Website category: sports
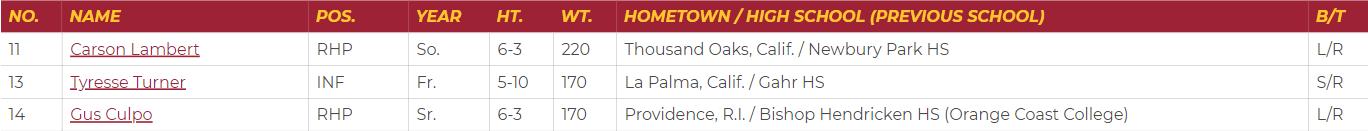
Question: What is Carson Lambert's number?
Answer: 11

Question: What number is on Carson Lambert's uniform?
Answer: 11

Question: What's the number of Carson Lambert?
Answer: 11

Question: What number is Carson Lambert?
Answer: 11

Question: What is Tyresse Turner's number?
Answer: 13

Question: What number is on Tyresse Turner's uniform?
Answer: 13

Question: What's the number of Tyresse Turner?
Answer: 13

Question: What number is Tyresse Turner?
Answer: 13

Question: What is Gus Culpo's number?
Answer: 14

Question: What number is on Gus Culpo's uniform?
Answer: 14

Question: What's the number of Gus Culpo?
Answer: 14

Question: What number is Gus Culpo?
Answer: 14

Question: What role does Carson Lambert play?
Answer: RHP

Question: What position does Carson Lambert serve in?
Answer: RHP

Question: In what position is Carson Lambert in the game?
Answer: RHP

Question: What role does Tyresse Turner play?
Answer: INF

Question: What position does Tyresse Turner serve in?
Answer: INF

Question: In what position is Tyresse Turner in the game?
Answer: INF

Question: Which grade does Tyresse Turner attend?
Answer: Fr.

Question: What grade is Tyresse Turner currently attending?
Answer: Fr.

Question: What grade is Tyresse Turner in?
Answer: Fr.

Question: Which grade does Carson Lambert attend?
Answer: So.

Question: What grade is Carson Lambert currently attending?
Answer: So.

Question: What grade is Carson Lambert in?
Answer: So.

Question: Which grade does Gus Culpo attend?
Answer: Sr.

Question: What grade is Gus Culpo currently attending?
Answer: Sr.

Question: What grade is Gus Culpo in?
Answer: Sr.

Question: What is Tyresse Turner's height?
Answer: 5-10

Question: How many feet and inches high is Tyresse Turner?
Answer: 5-10

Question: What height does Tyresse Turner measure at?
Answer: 5-10

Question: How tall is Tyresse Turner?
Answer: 5-10

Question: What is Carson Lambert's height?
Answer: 6-3

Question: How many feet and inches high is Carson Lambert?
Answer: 6-3

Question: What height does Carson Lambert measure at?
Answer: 6-3

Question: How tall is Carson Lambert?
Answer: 6-3

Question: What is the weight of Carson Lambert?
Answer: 220

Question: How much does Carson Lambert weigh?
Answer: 220

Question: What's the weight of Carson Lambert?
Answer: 220

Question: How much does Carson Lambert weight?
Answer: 220

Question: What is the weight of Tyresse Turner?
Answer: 170

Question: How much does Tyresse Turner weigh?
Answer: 170

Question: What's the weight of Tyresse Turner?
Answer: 170

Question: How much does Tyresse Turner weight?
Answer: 170

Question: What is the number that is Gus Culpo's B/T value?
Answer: L/R

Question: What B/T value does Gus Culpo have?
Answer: L/R

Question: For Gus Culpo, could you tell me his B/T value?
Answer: L/R

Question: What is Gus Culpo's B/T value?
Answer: L/R

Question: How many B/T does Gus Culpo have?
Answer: L/R

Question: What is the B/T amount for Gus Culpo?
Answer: L/R

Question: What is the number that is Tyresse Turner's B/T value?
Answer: S/R

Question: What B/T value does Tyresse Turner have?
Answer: S/R

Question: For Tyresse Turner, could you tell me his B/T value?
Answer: S/R

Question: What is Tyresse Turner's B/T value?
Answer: S/R

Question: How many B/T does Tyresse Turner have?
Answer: S/R

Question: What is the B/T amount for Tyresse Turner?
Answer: S/R

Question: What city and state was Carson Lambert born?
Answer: Thousand Oaks, Calif.

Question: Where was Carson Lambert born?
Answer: Thousand Oaks, Calif.

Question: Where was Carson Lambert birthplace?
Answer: Thousand Oaks, Calif.

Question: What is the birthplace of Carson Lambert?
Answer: Thousand Oaks, Calif.

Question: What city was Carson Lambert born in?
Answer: Thousand Oaks, Calif.

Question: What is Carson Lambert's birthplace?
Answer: Thousand Oaks, Calif.

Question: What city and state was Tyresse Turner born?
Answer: La Palma, Calif.

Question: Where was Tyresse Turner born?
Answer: La Palma, Calif.

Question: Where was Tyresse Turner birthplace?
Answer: La Palma, Calif.